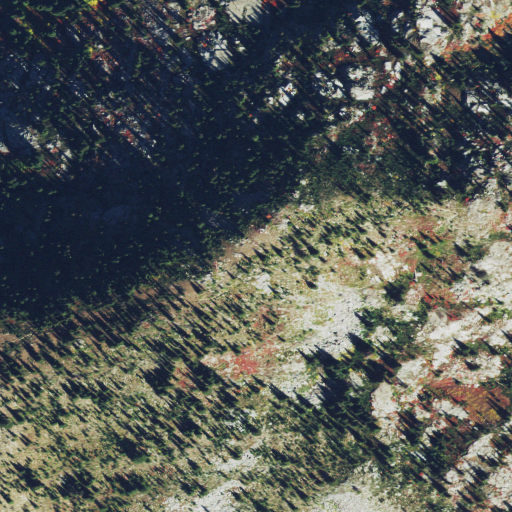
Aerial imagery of cliff(s) in Idaho named Louse Point containing evergreen forest and shrub